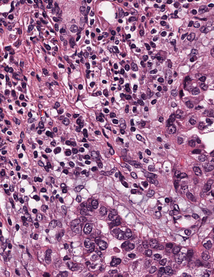
Tumor epithelial tissue: yes
Tumor-associated stroma tissue: yes
Normal tissue: no